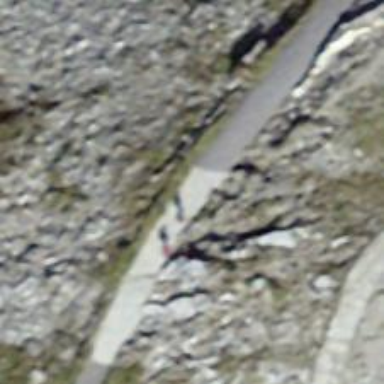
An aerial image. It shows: Footway with excellent trail visibility.